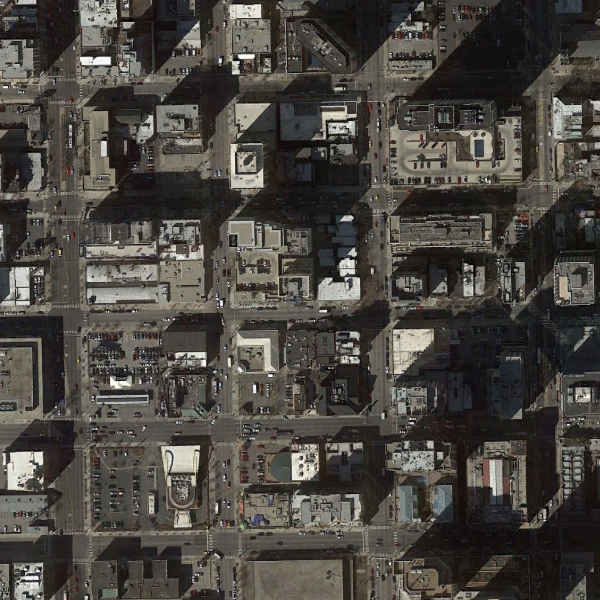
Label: Commercial